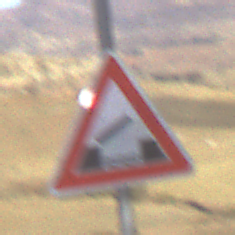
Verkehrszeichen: BeweglicheBruecke
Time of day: MorningAfternoon
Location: Outdoor (Nature)
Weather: PartlyCloudy
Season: NotSpecified
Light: Natural